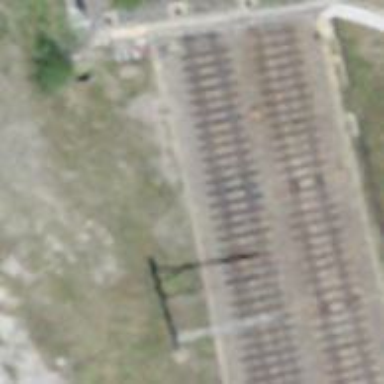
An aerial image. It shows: Railway track with contact line for electrification.